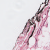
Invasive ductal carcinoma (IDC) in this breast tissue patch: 0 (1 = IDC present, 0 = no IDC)